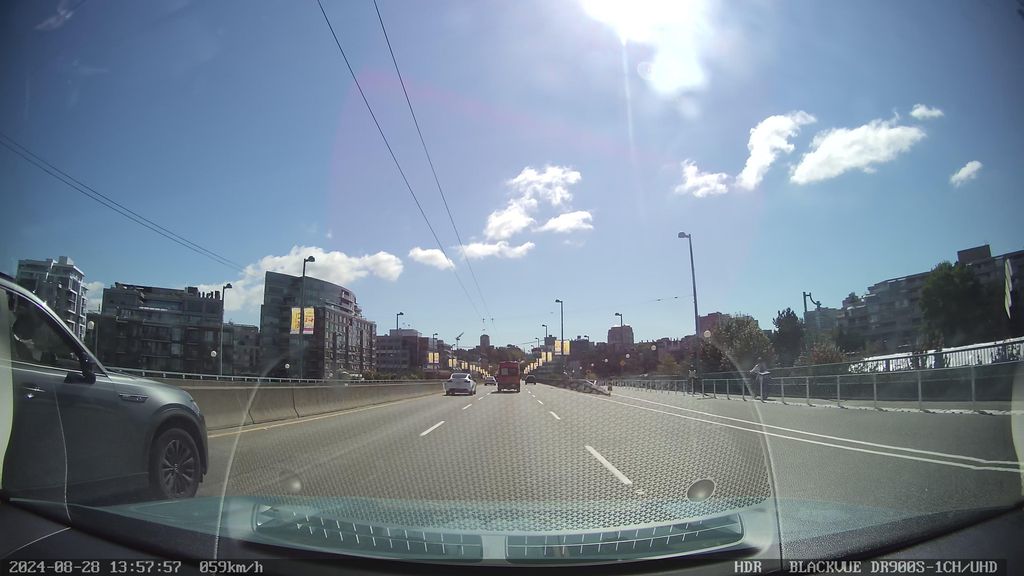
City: vancouver